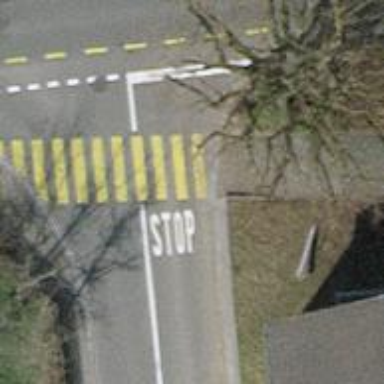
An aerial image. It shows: Marked crossing on the road with clear markings.